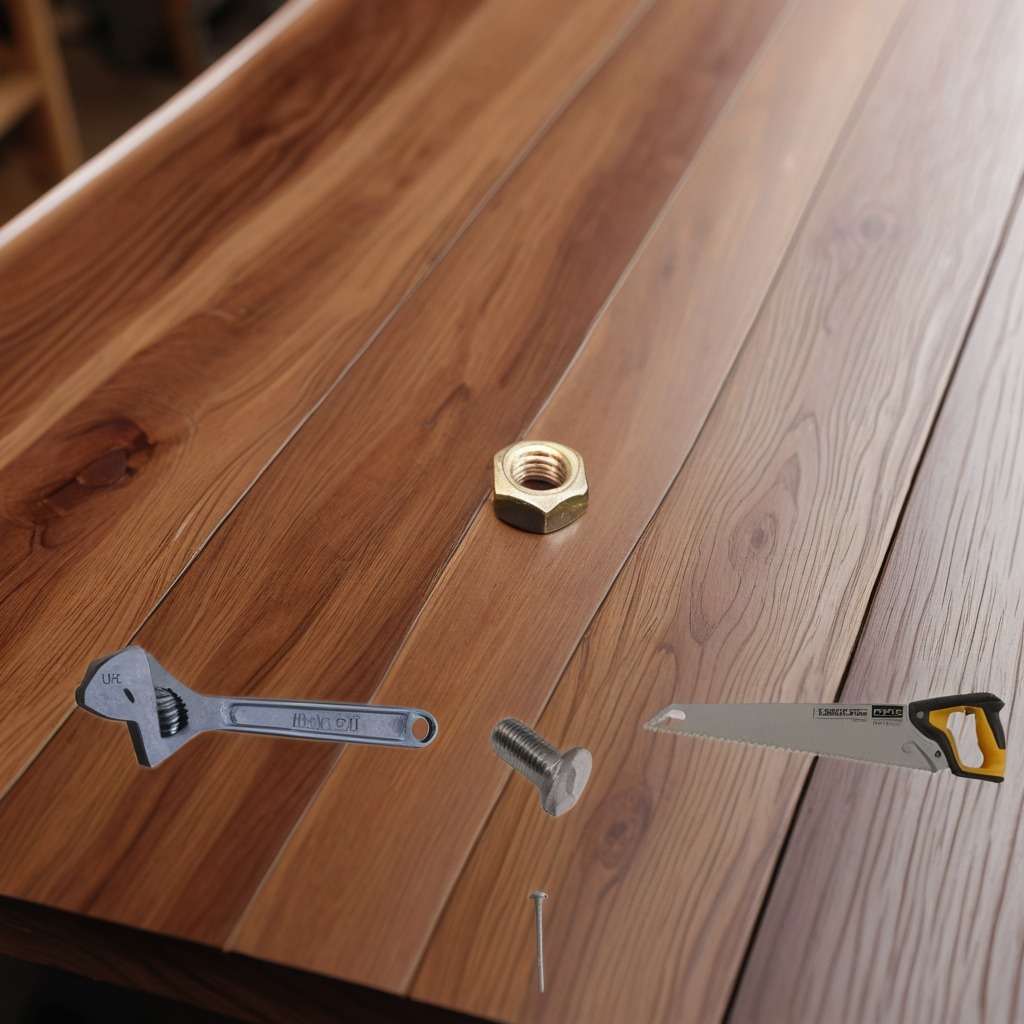
A machine screw, an iron nail, a handheld metal saw, a metal nut, and a wrench are lying on the wooden table.